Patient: sex M, age 67
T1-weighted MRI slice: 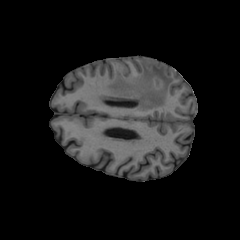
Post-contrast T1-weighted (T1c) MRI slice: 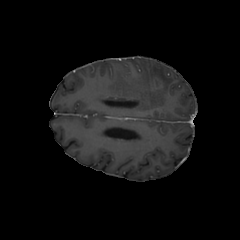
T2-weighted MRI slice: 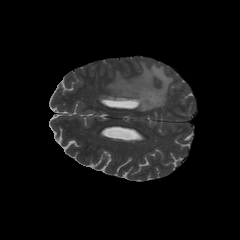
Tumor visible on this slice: yes
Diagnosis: Glioblastoma, IDH-wildtype
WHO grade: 4